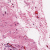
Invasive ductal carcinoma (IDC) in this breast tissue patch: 0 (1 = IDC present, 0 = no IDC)